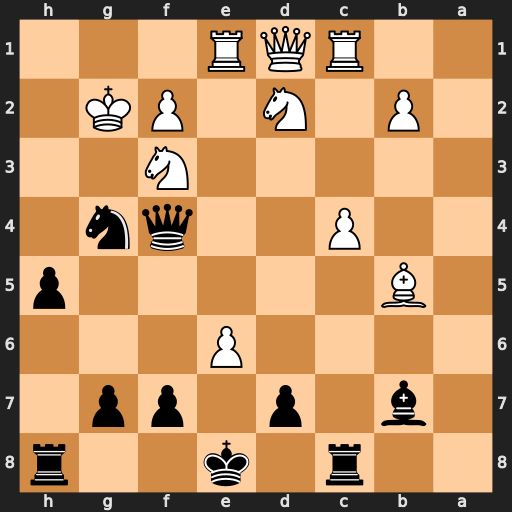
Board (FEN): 2r1k2r/1b1p1pp1/4P3/1B5p/2P2qn1/5N2/1P1N1PK1/2RQR3
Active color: b
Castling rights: k
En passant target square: -
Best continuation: Qh2+ Kf1 Qxf2#